Question: I have a Problem to load some nibs in a view which is in another view.
I want to load this nibs like frames, do you have some interesting tips for me?
Thanks for help
Simon
---
'//.h: PopOverView *popView;'
'//.m:'
'- (void)viewDidLoad'
'{'
'[super viewDidLoad];'
'''
'popView = [[PopOverView alloc] initWithNibName:@"PopOverView" bundle:nil];'
'''
'}'
'-(IBAction)pressedButton:(id)sender'
'{'
'[self.view addSubView:popView.view];'
'}'
He Doesnt know PopOverView. I dont want to PopOver I want to load another view into the grey sector. on the left side you have a Control Table and if you click on it you load will a site. like in html a new Frame. Error news: Use of undeclared identifier 'PopOverView'
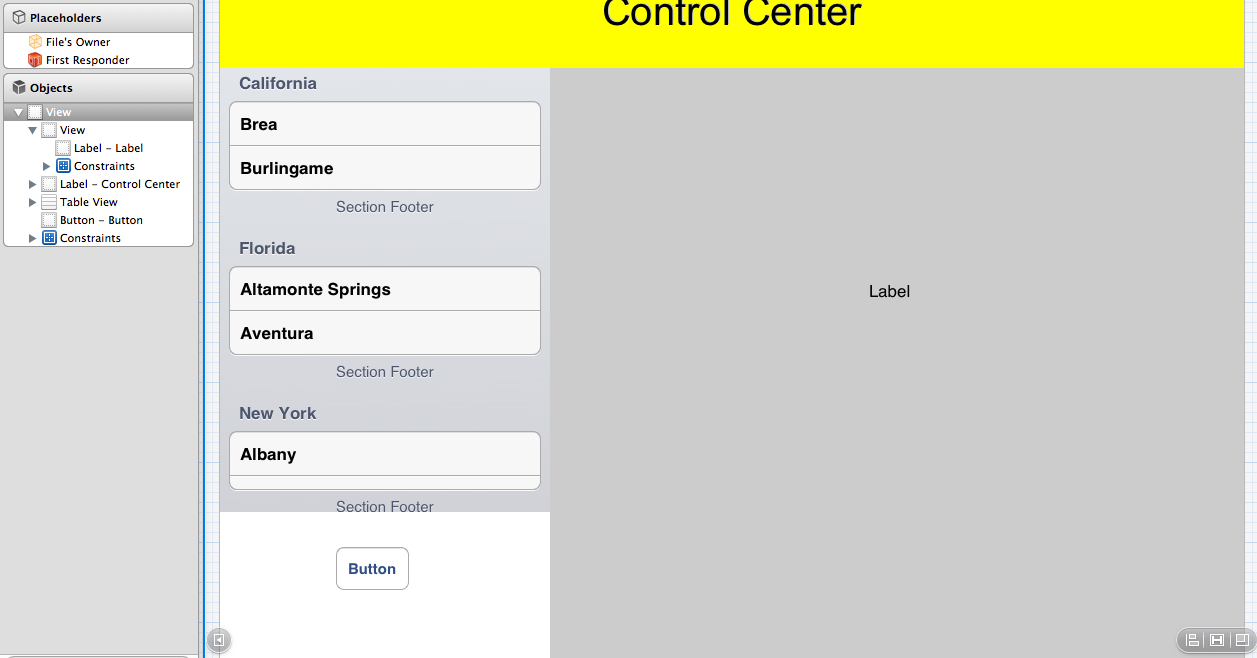
Answer: Please follow below codes.PopOverView is the subclass of UIViewController.
'''
PopOverView *popView = [[PopOverView alloc] initWithNibName:@"PopOverView" bundle:nil];
[self.view addSubView:popView.view];
'''